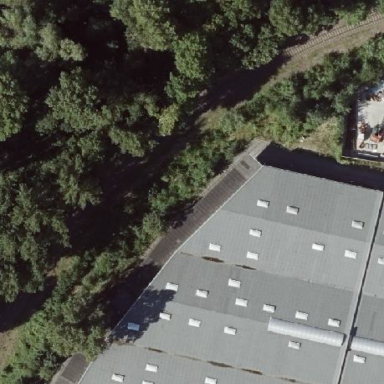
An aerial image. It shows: View of roof of building.